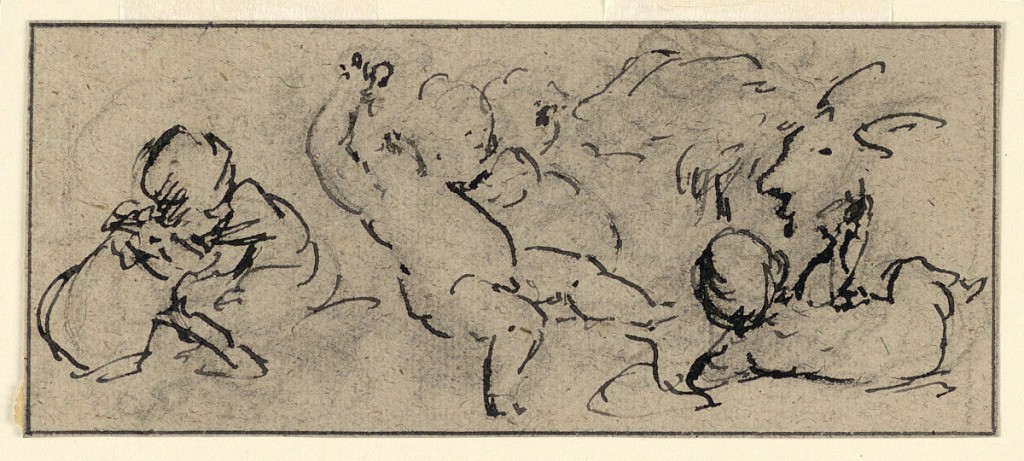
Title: Bacchanal of Children
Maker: Jacob de Wit, 1695 – 1754
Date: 1725–1754
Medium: Charcoal, pen and Chinese ink with bistre wash on paper
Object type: Drawing
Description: Several children are grouped around the child Bacchus, who raises a bunch of grapes in his right hand. The head of a goat is seen at the right. Verso: portions of two indistinct charcoal sketches for pictures.